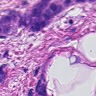
Metastatic tissue present: yes